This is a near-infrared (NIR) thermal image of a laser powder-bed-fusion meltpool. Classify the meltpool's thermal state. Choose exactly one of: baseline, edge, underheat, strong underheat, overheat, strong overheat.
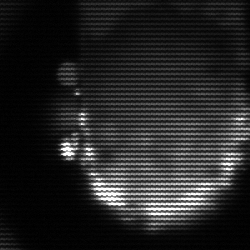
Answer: baseline